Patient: sex F, age 80
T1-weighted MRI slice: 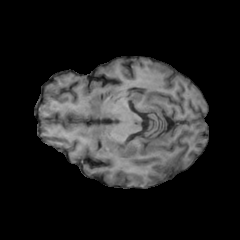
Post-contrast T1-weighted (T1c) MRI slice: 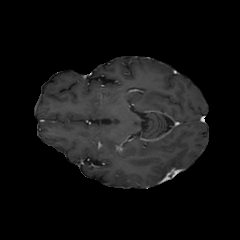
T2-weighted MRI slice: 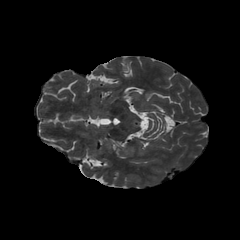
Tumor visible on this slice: no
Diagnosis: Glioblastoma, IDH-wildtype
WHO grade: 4